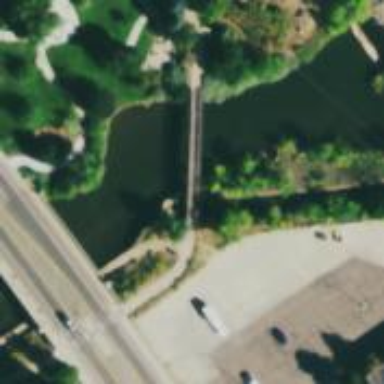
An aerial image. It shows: Bridge over cycleway.